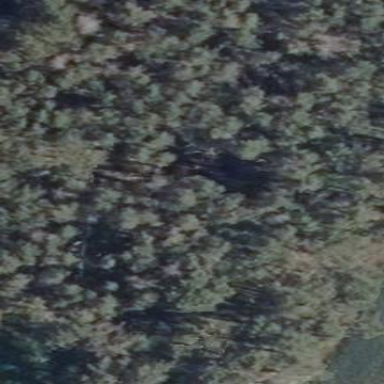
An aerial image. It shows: Mixed leaf woodland.